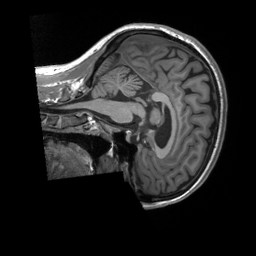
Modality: T1w
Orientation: sagittal
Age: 25
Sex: female
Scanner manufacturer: siemens
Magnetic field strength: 3 T
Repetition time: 2.3 s
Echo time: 0.00232 s